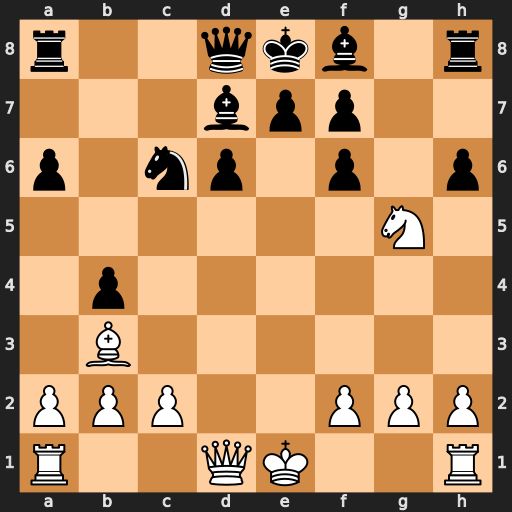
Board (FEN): r2qkb1r/3bpp2/p1np1p1p/6N1/1p6/1B6/PPP2PPP/R2QK2R
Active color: w
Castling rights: KQkq
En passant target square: -
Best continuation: Bxf7#